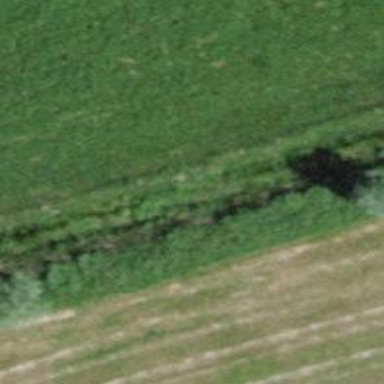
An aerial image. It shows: Ditch in the surroundings.